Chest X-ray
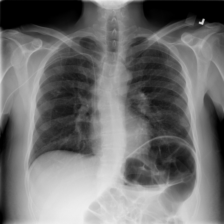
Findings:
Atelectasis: negative
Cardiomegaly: negative
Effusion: negative
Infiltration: negative
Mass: negative
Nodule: negative
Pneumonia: negative
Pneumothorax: negative
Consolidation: negative
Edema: negative
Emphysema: negative
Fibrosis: negative
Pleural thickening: negative
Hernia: negative